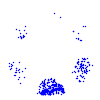
Particle: pion